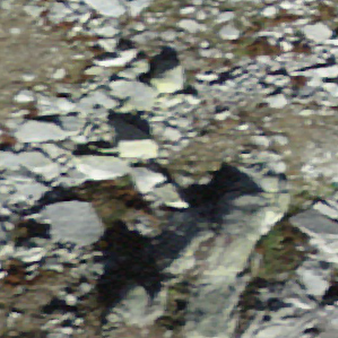
Label: bouldering_area